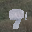
Label: 9